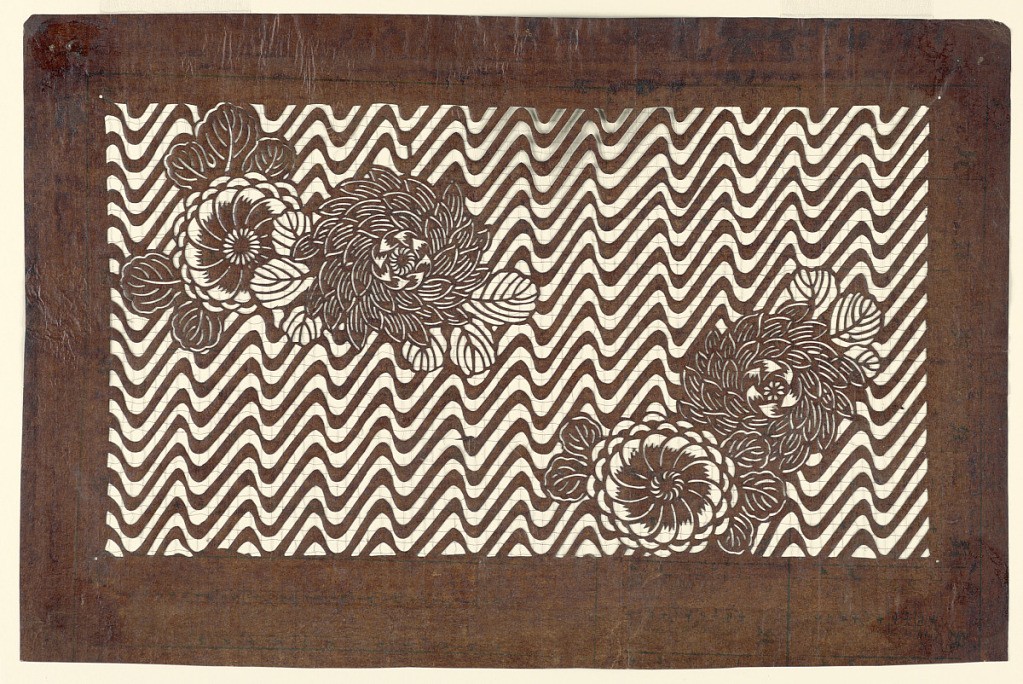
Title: Peonies and abstract waves
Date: mid 18th - early 19th century
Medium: Mulberry paper (kozo washi) treated with fermented persimmon tannin (kakishibu), and silk threads (itoire)
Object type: Katagami
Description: Complimentary peonies using positive and negative zones are arranged among abstract waves. Silk threads support undulating lines.